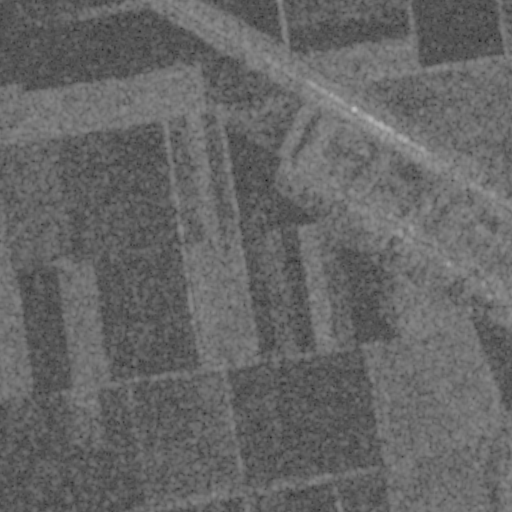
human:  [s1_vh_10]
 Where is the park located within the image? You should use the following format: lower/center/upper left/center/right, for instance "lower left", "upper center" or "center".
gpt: The park is located in the center of the image.
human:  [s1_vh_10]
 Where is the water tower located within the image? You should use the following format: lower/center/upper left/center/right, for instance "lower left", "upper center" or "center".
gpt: The water tower is located in the center right of the image.
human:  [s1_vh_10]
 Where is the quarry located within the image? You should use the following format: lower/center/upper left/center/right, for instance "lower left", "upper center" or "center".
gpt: There is no quarry in the image.

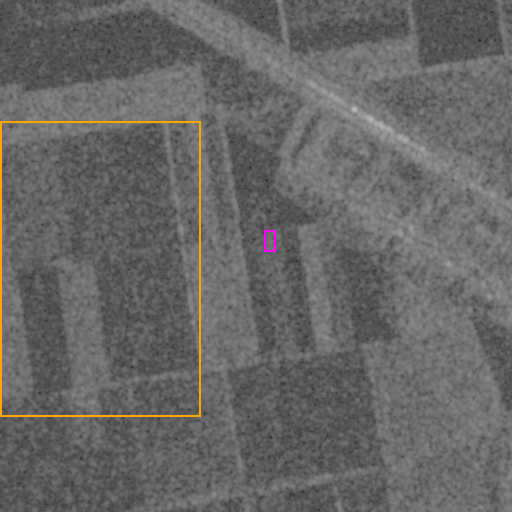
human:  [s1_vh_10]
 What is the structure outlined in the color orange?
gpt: The structure outlined in orange is a crop field.
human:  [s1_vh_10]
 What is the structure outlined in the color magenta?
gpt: The structure outlined in magenta is a park.
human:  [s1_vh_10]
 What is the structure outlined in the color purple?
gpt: There is no purple outline.